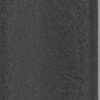
Label: dusty